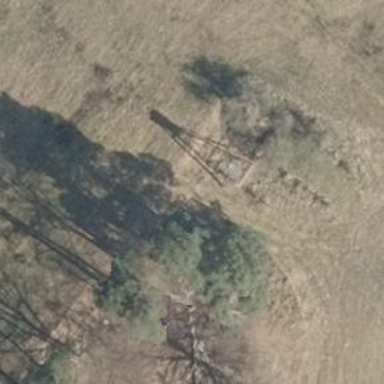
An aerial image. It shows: Shelter that serves as hunting stand.